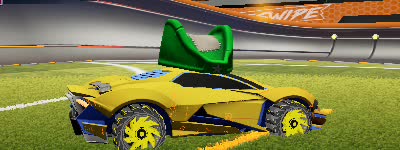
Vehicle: werewolf